Interaction volume radius: 5 \u00c5
Interaction volume height: 35 \u00c5
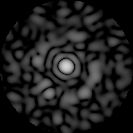
Disorder parameter: 0.8175